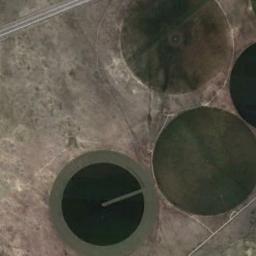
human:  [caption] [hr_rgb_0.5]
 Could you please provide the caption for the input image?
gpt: Only the round field at the top left is green .

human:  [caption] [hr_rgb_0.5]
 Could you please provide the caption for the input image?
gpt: Four circle farmland are in the bare land .

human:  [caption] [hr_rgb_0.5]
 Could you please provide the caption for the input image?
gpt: Four dark green circular farmlands with different radii are on the wasteland and some roads go through the wasteland .

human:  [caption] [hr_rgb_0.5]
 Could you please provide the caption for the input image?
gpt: Three green circular fields .

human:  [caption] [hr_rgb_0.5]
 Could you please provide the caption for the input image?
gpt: There are three circular farmlands of different sizes among a wasteland .